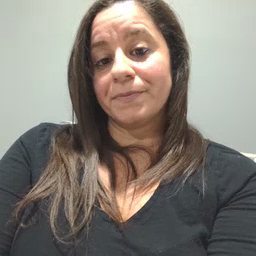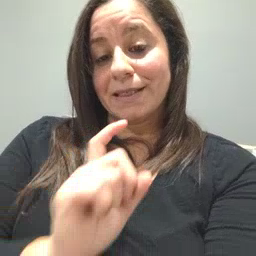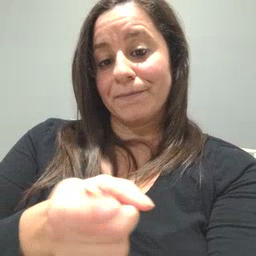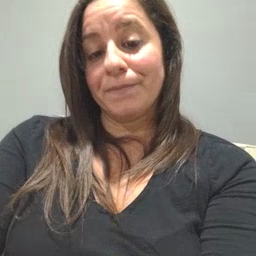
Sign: gift